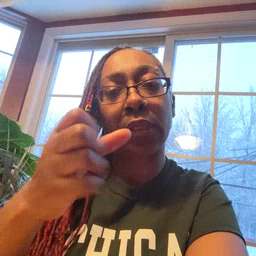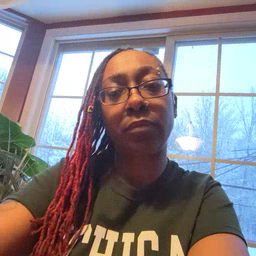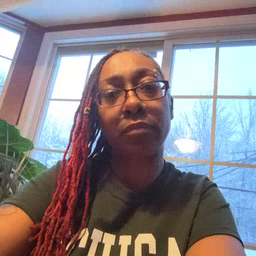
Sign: milk